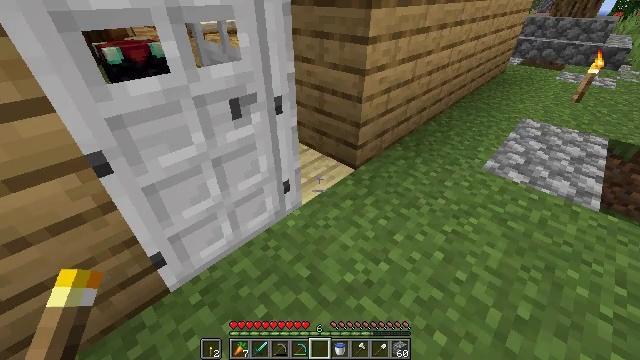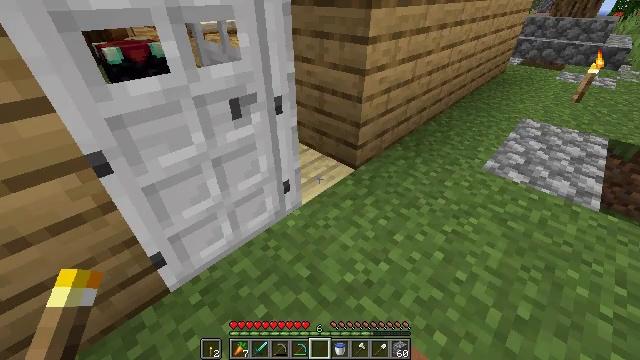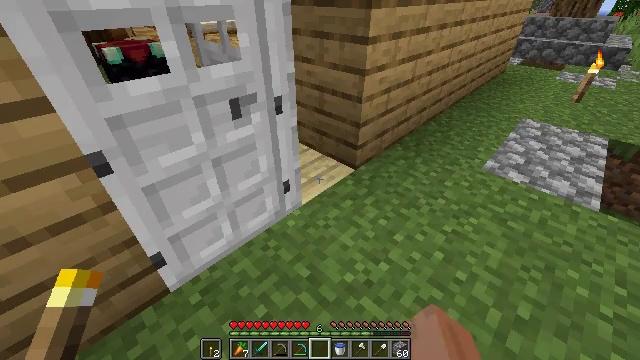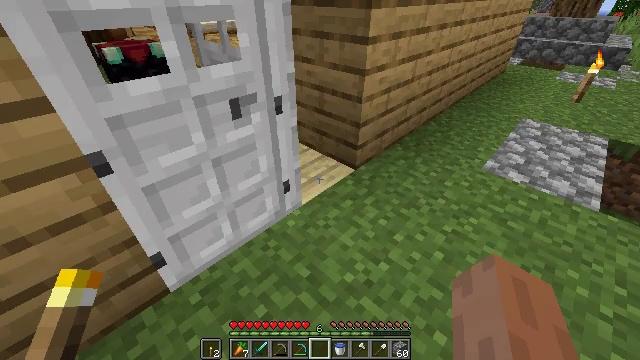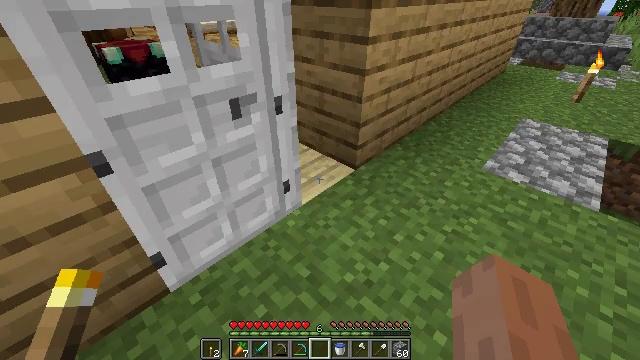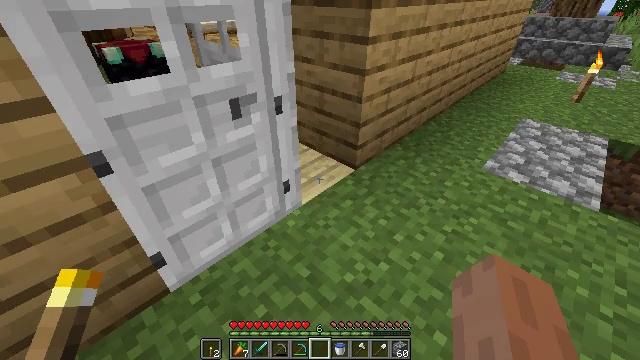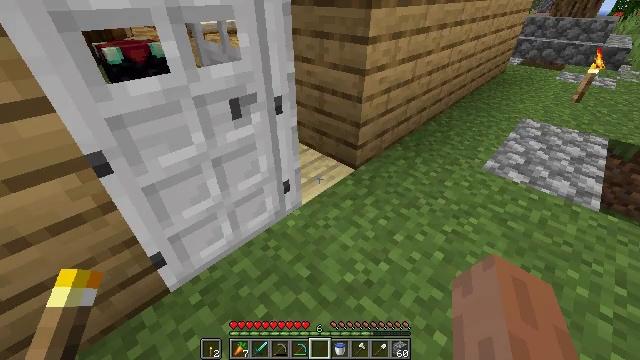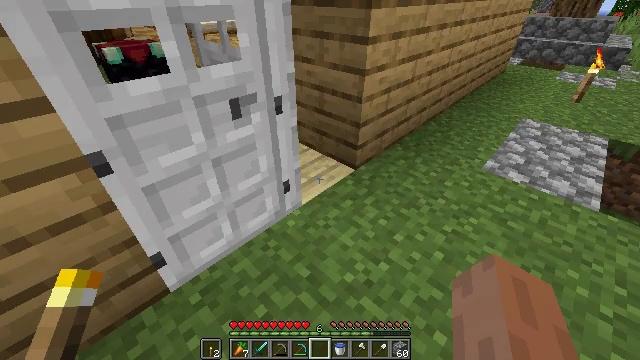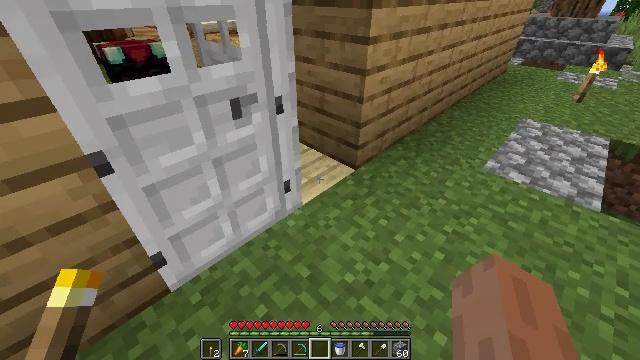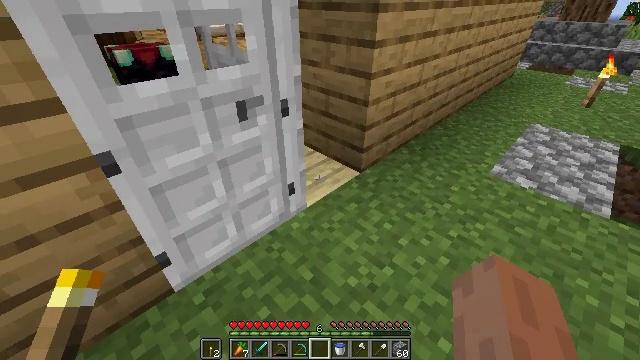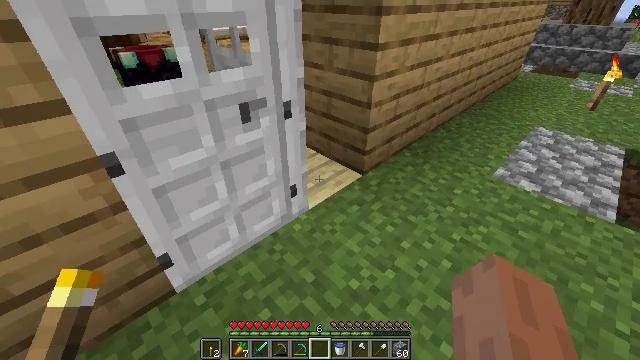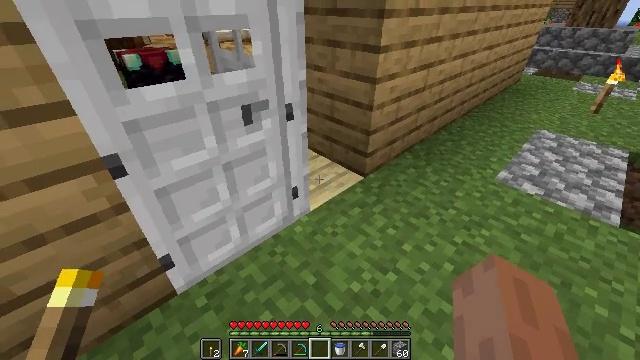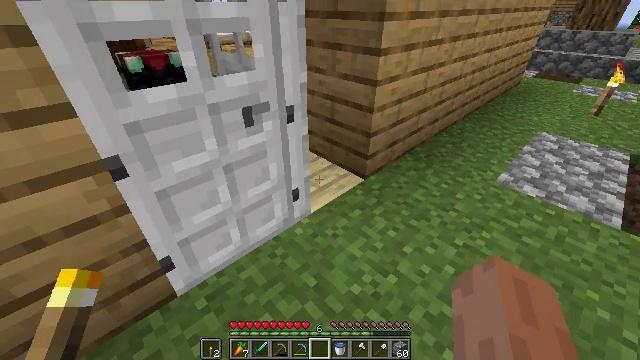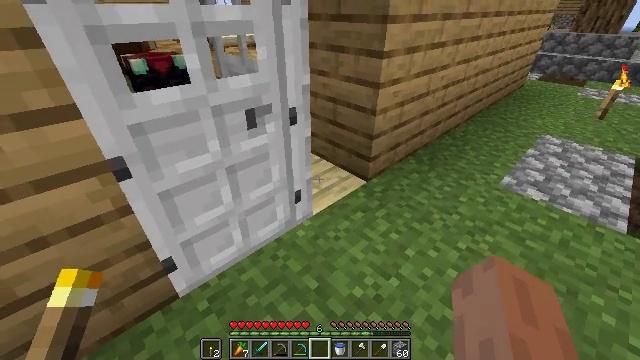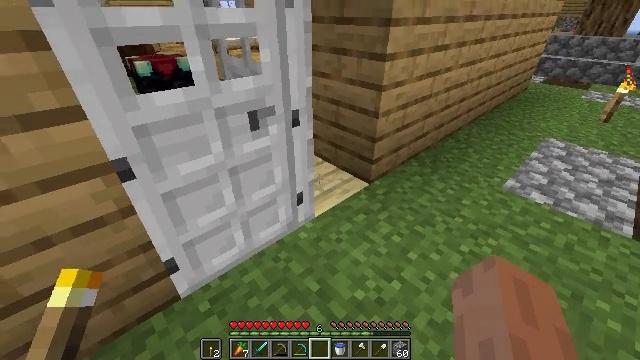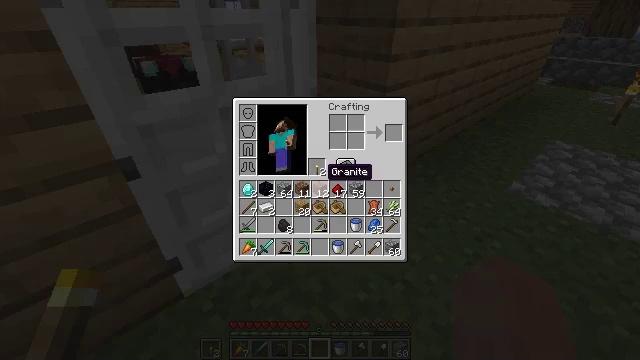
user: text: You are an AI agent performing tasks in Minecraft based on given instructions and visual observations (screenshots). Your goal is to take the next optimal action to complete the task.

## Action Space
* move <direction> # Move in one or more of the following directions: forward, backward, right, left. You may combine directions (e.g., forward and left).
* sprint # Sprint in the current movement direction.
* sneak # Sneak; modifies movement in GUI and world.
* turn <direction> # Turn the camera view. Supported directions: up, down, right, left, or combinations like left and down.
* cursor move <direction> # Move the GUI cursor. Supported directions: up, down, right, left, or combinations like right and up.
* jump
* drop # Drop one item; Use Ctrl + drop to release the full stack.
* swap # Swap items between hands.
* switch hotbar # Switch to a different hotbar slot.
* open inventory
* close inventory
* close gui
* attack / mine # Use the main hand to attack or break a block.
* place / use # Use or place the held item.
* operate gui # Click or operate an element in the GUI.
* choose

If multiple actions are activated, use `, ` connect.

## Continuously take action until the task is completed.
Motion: motion action
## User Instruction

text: Left click on the iron door to break it.
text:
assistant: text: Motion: no_op
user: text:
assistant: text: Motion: no_op
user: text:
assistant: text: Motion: no_op
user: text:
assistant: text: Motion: no_op
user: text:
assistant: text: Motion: no_op
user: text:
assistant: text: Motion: no_op
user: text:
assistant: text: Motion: no_op
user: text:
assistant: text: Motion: no_op
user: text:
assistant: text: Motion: turn left
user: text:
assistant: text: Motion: no_op
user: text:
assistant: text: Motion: no_op
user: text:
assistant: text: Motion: no_op
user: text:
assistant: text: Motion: no_op
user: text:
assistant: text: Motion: no_op
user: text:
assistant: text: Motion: open inventory
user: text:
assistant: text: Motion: open inventory
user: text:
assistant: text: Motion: open inventory
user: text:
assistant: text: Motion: open inventory
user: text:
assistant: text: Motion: open inventory
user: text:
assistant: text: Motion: open inventory
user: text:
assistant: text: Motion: cursor move left
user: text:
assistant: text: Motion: no_op
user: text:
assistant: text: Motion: no_op
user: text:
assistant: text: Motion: no_op
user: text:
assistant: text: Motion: no_op
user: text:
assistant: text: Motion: close inventory
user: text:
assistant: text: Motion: close inventory
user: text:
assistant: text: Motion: no_op
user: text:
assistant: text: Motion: no_op
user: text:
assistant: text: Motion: turn right